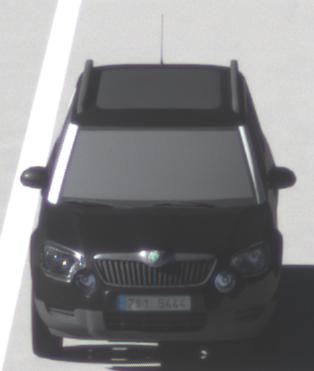
Make: Skoda
Model: Yeti 1.2 TSI
Detailed model: Yeti
Model produced from: 2009/11
Model produced until: 2011/10
Doors: 5
Color: black
Road condition: dry road
Daytime: morning or afternoon
Contrast: high contrast